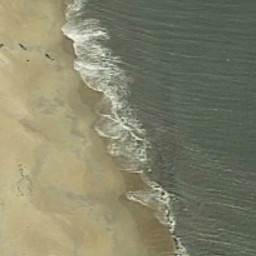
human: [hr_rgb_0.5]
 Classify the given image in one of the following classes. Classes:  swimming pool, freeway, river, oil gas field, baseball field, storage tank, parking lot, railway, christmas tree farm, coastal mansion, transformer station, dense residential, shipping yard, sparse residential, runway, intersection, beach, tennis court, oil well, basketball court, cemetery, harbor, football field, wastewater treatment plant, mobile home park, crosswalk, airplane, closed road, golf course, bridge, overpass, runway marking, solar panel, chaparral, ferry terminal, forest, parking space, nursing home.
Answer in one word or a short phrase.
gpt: beach